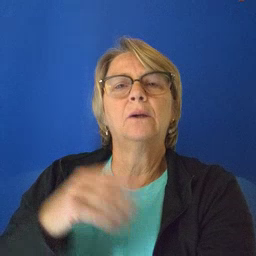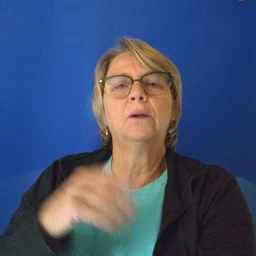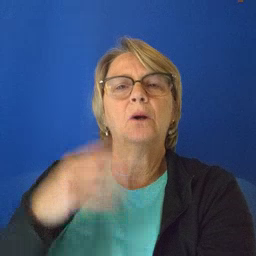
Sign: morning